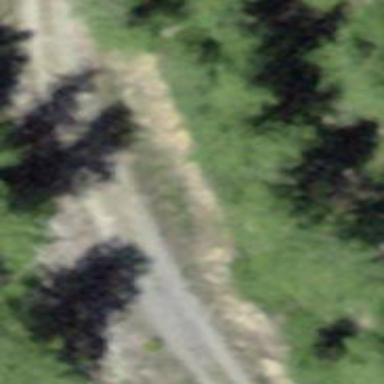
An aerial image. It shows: Grade3 track used for downhill activities. It has intermediate level of difficulty.